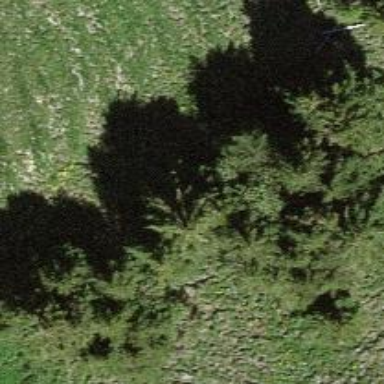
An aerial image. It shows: Needle-leaved tree in natural setting.